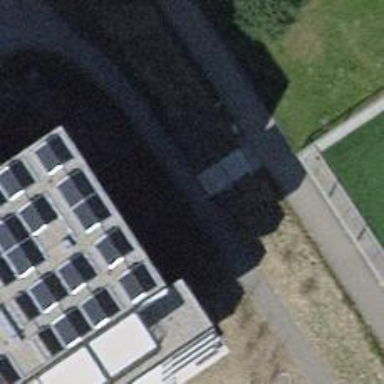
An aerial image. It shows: Set of steps with surface made of concrete plates.